Question: I'm using Crystal Reports (v 13.0) Wizard to create some RPT reports.
When I add a new .rpt, VS start with the Wizard. Then when the Wizard procedure ends it generates the .rpt file.
I want to know if it is possible to open again the created .rpt file with the Wizard showing the settings I made before, to be able to change them.
If I double click the .rpt file it opens inside the Report view like this:

I tried with right click on the .rpt and the .cs but I found no options like "Open with Wizard..." or so. Is it possible?
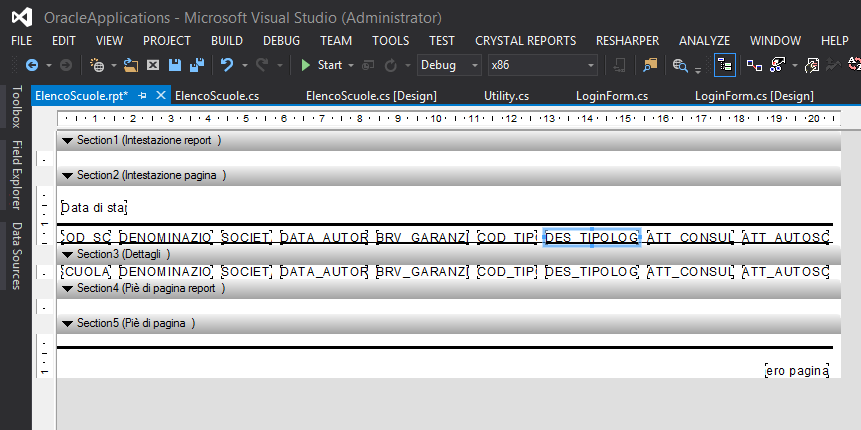
Answer: With on the report in design mode there are many options in the context menu: , and so on.